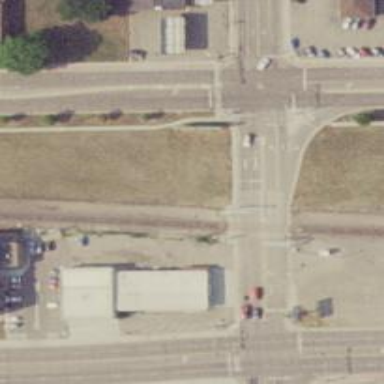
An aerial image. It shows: Railway crossing.